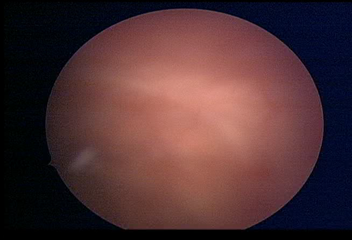
Modality: WLC
Class: Normal mucosa
Bladder cancer association: No